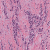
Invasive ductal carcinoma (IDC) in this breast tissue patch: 1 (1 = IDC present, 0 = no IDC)